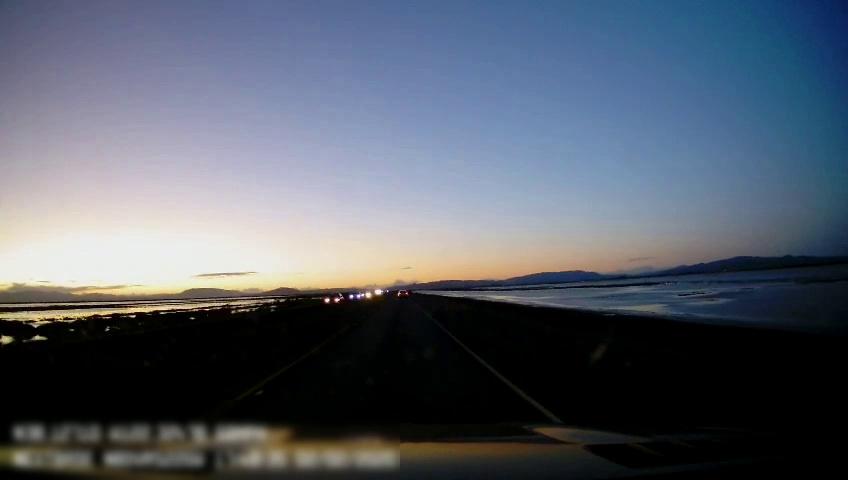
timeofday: Dusk/Dawn/Twilight
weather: Sunny
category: Drivable Space
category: Vehicles | Car
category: Vehicles | Car
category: Vehicles | Car
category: Lanes | Current Lane
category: Lanes | Current Lane